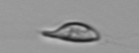
Label: Chrysochromulina